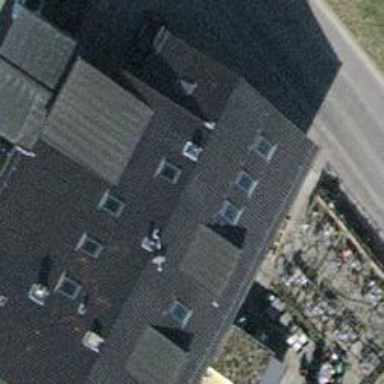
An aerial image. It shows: Restaurant.